Question: I am newbie in C. I do not know why I am getting this error and how to fix it?
'''
void FPS_PRINT_ENROLLED(){
int checkNum = 0;
int ID = 0;
int num_Enroll = 0;
num_Enroll = Available_ID();
char strNum[3] = 0;
itoa(num_Enroll, strNum);
uint32_t numLen = strlen((char *)strNum);
UART_send_A3("Number of Stored Prints: ", 25);
UART_send_A3(&strNum, numLen);
}
'''
The error message is: 'array initializer must be an initializer list or string literal'
Please see the attached screenshot of the error message. Also, the c file is attached.

By the way, this is in PSoC Creator 4.1 which uses C language.
<URL>
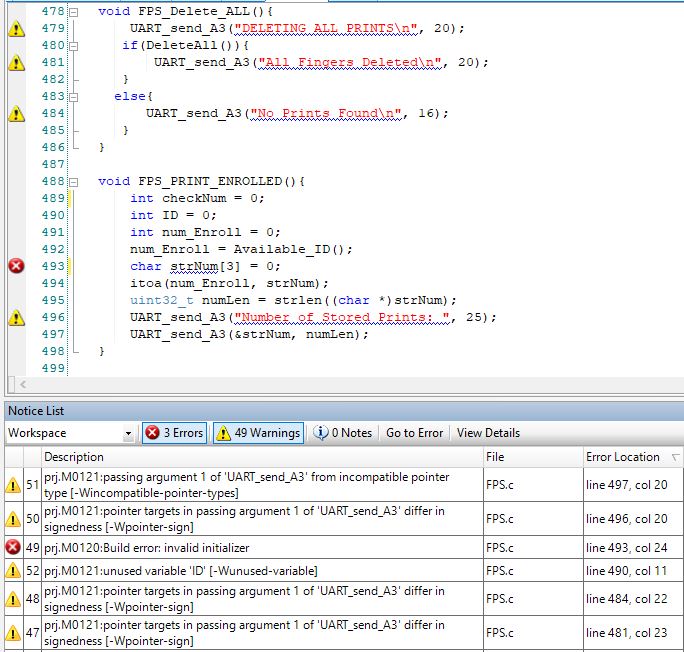
Answer: '''
char strNum[3] = 0;
'''
This line creates a three character string. You then use it as a string with the function strlen and the uart_send.
As a C string it must be terminated with a null character, so you only have two usable characters. It must also be initialised as a string, the compiler is telling you that you haven't done this correctly.
Try something like one of these lines
'''
char strNum[3] = ""; // Empty string
char strNum[3] = "AB"; // Full string
char strNum[3] = "0"; // String holding the character zero
'''